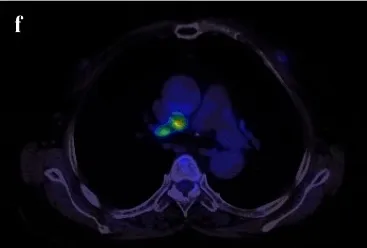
F; One year after chemotherapy. Slightly increased FDG avidity in the mediastinum and left chest wall remained unchanged.
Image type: radiology (pet)